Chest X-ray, AP view. Patient: 78 years old, sex F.
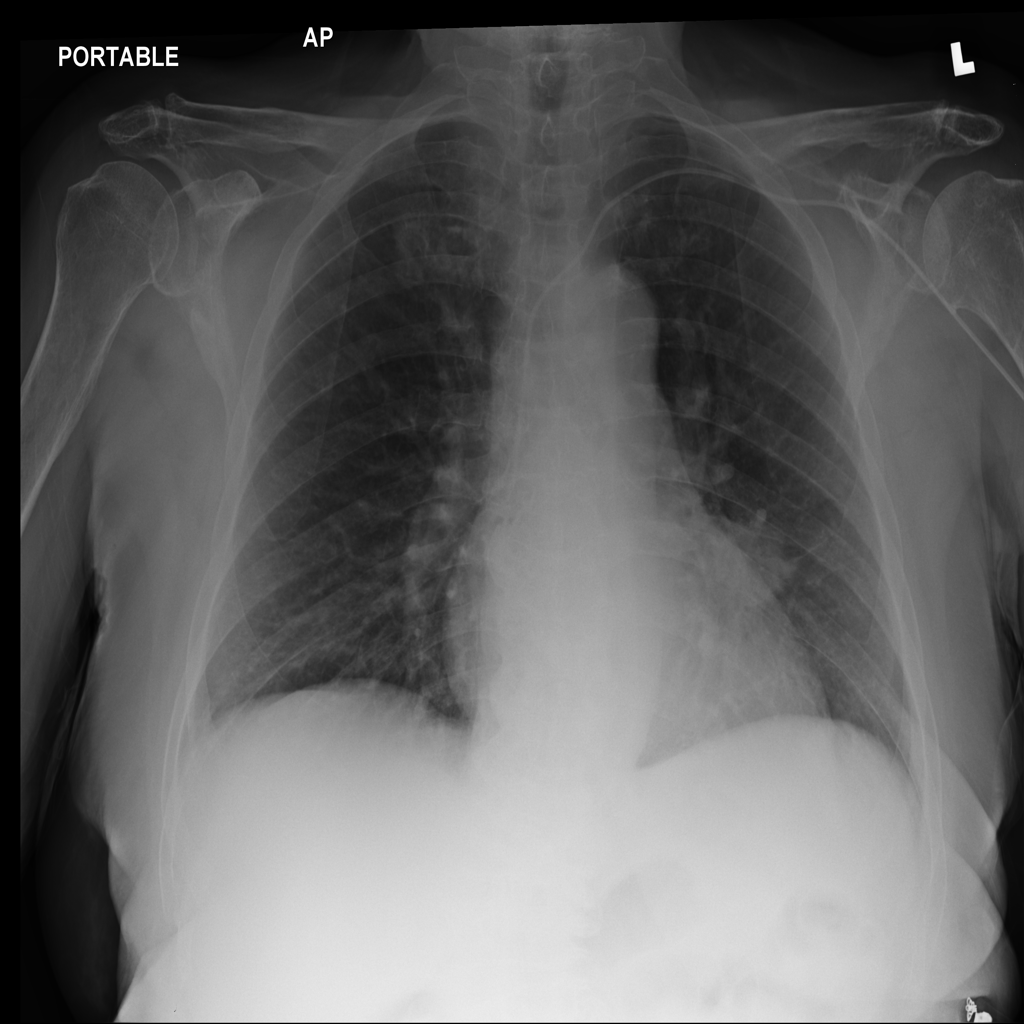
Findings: Mass